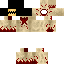
A female skeleton skin with dark skin, wearing red helmet dressed in a red robe top and red pants, featuring a closed mouth.